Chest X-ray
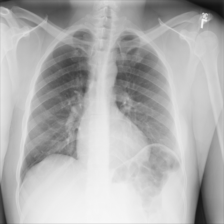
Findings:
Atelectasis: negative
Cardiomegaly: negative
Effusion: negative
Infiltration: negative
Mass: negative
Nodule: negative
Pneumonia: negative
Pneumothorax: negative
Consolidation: negative
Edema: negative
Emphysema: negative
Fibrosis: negative
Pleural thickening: negative
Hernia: negative